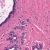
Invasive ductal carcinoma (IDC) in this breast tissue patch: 0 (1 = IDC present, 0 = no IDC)